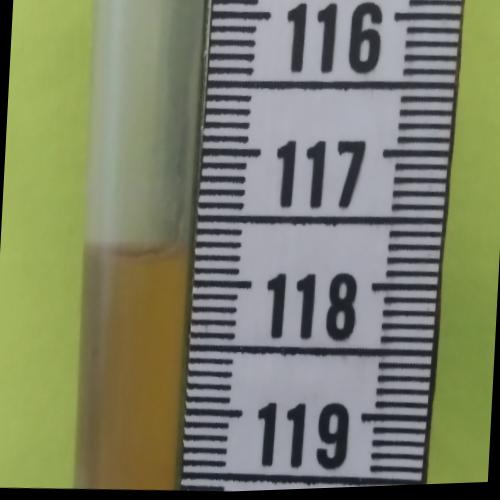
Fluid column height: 117.7 cm